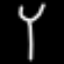
Label: fork